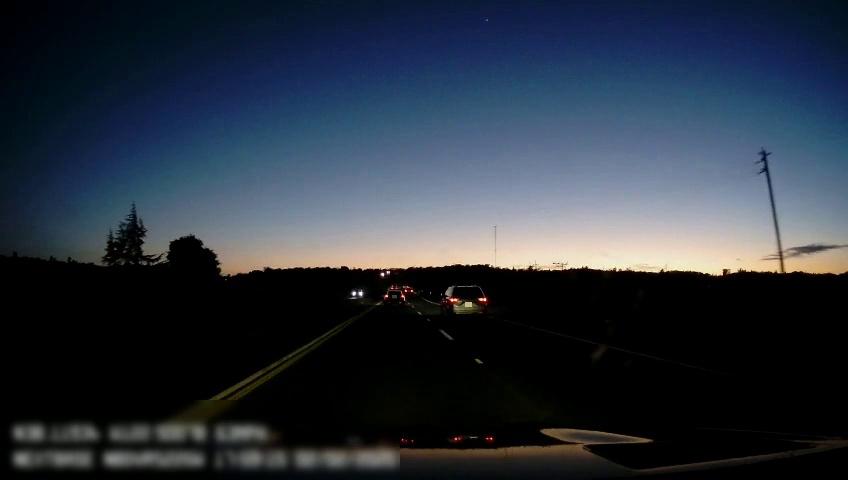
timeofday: Dusk/Dawn/Twilight
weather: Sunny
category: Drivable Space
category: Vehicles | SUV
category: Vehicles | Car
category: Vehicles | Car
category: Lanes | Current Lane
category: Lanes | Current Lane
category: Lanes | Alternate Lane